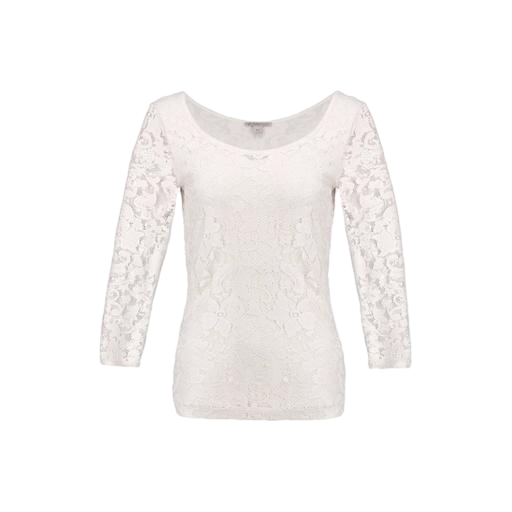
white three-quarter-sleeve top only macy, white lace front three-quarter sleeve top, beige 3/4 sleeve lace, white background